Field crop: maize
Growth stage: 2
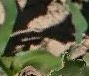
Species: maize